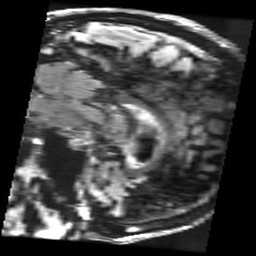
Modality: FLAIR
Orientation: sagittal
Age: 71
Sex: male
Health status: healthy
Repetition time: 12 s
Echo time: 0.09782 s